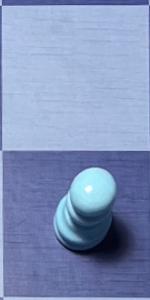
Label: Pawn_White